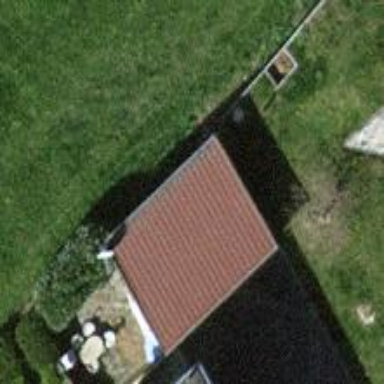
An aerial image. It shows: Garage building.